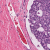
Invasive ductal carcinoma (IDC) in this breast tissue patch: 0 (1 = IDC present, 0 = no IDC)